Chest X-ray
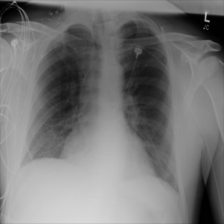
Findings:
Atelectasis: negative
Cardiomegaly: negative
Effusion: negative
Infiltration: positive
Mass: negative
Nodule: negative
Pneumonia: negative
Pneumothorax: negative
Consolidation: negative
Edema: negative
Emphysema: negative
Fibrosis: negative
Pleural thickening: negative
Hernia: negative